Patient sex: M
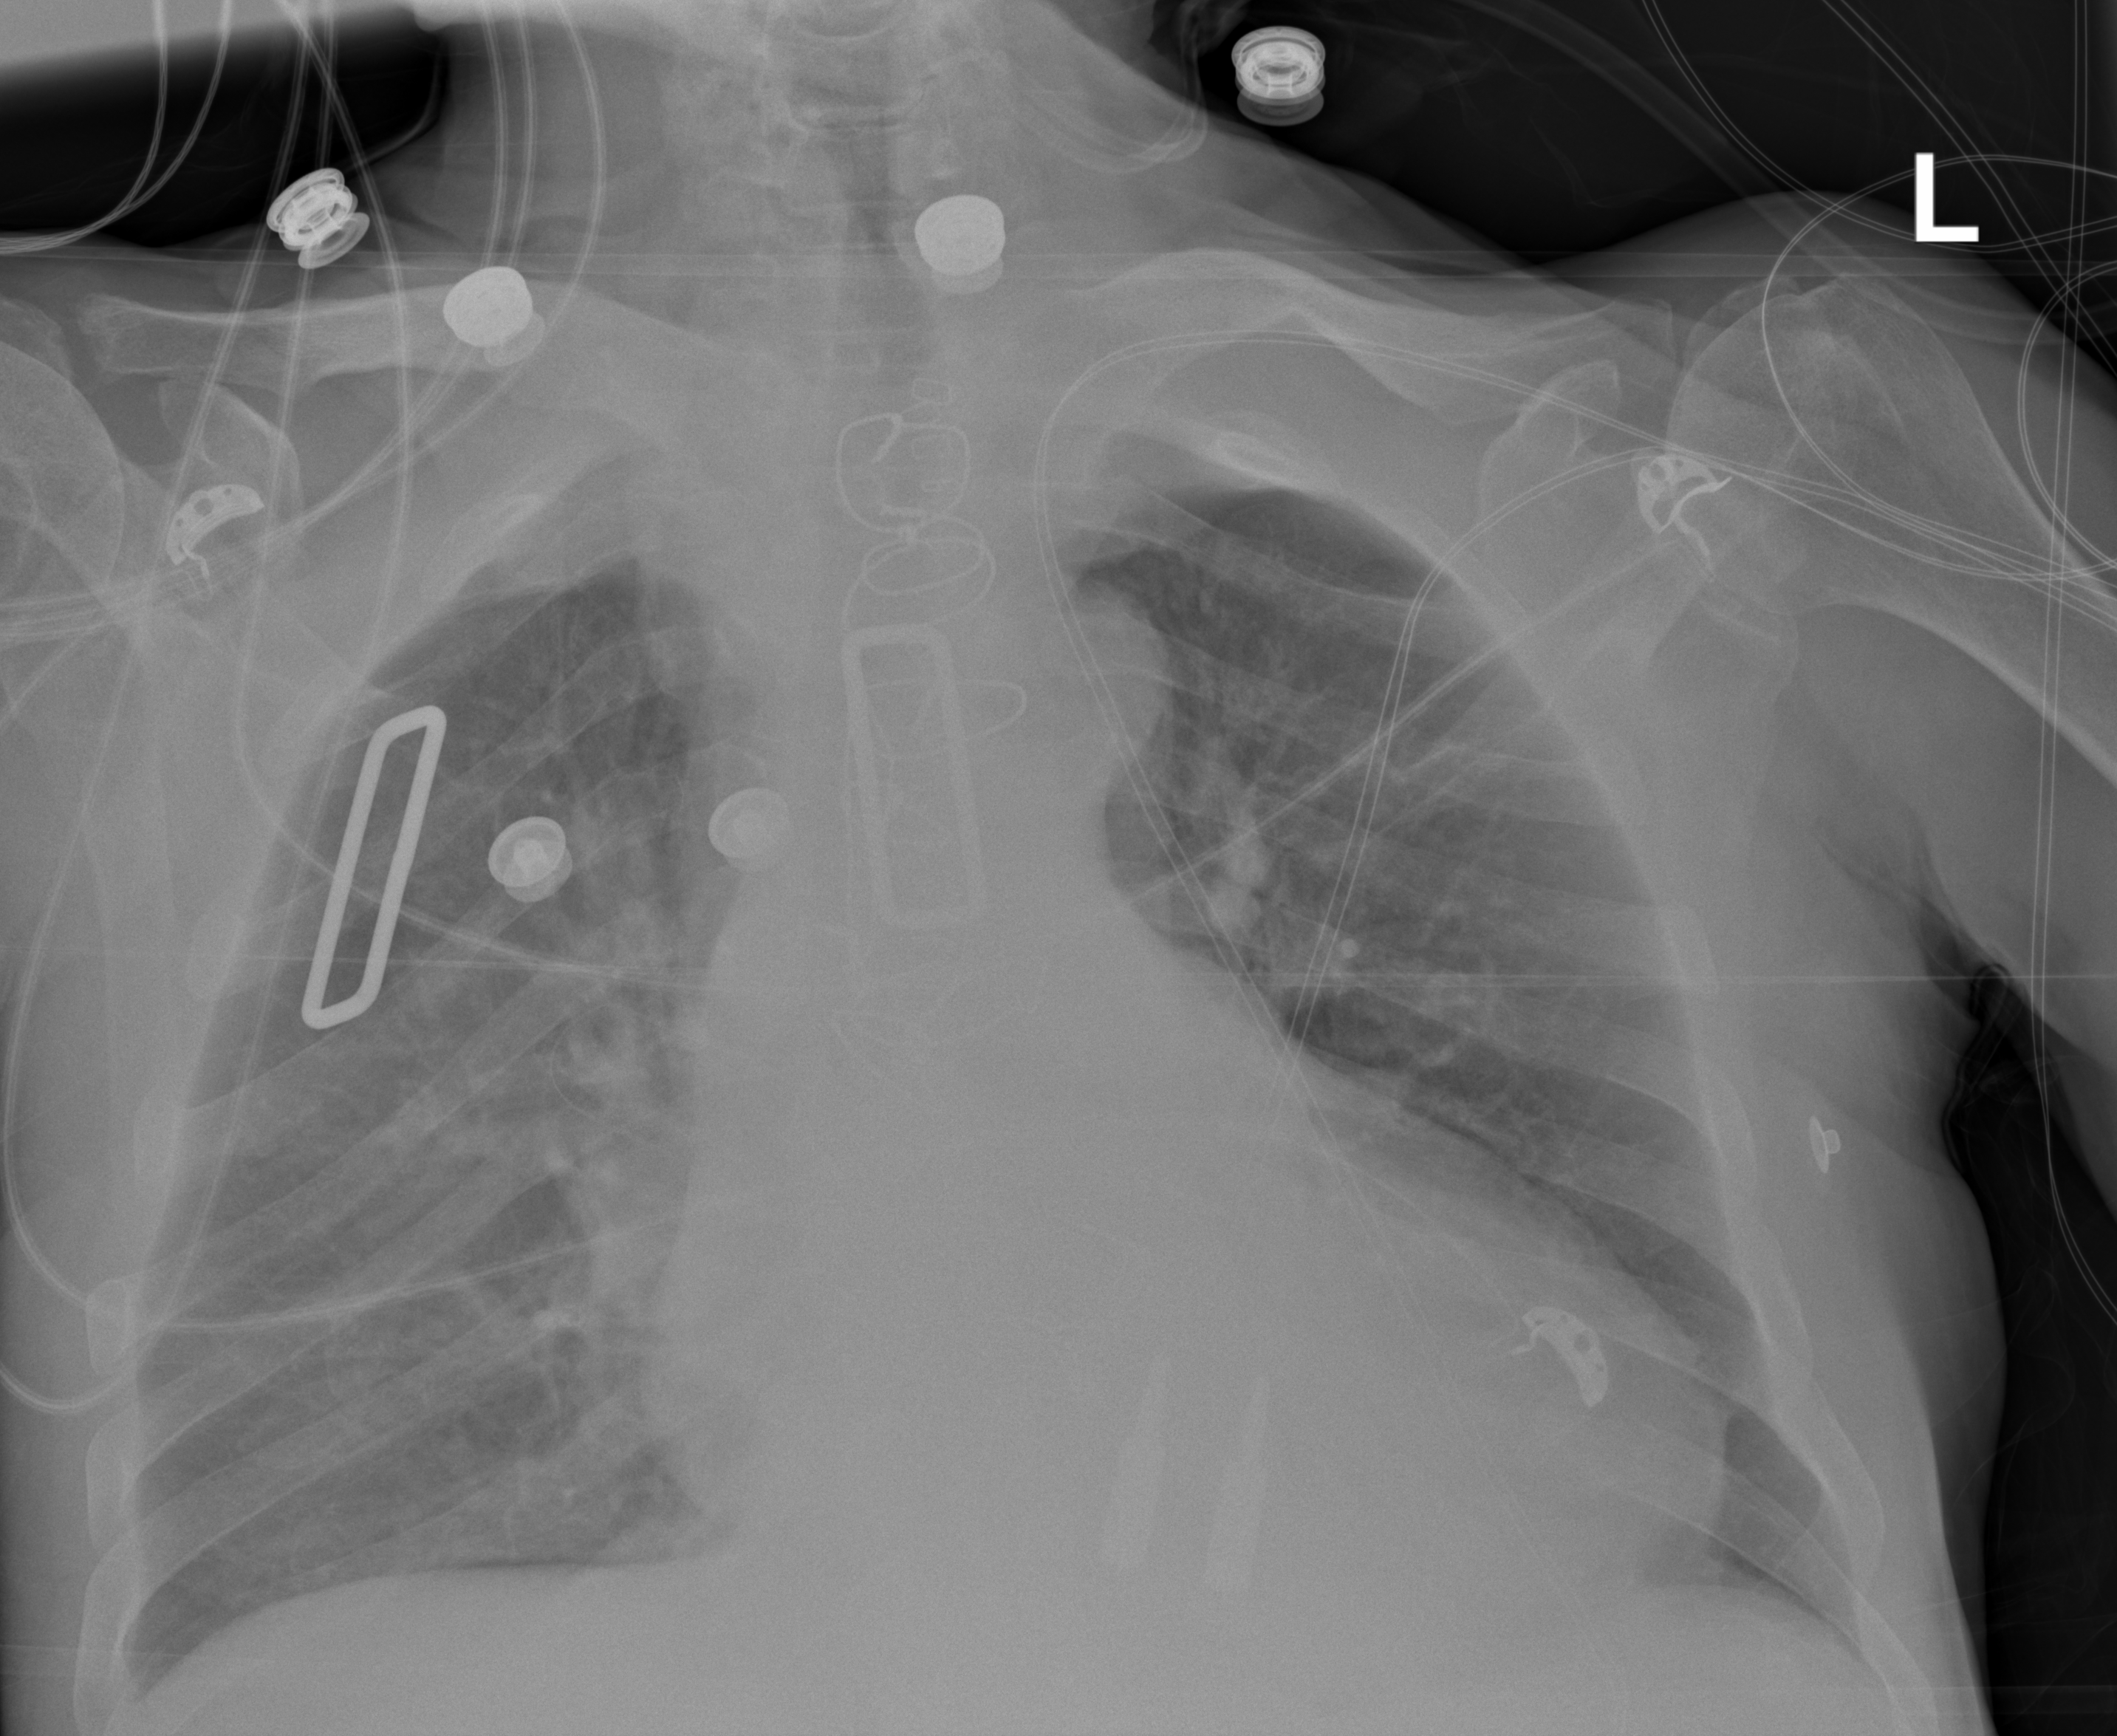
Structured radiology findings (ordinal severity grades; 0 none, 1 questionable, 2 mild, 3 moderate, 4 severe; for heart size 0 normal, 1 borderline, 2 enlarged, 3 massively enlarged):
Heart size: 3
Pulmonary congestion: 0
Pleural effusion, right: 0
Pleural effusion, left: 2
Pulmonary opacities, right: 2
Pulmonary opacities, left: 0
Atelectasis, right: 2
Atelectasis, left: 0